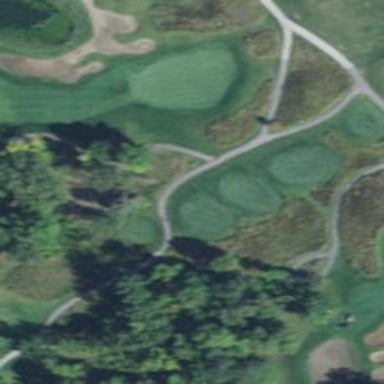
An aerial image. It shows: Asphalt service road used as golf cart path.